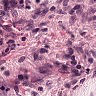
Metastatic tissue present: no